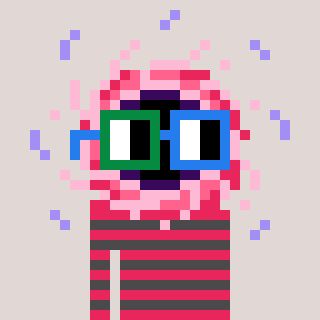
a pixel art character with square green and blue glasses, a blackhole-shaped head and a grayscale-colored body on a warm background